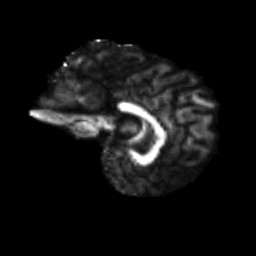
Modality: FA
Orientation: sagittal
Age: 55
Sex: male
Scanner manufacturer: siemens
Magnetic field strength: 3 T
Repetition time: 4.71 s
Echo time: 0.0906 s